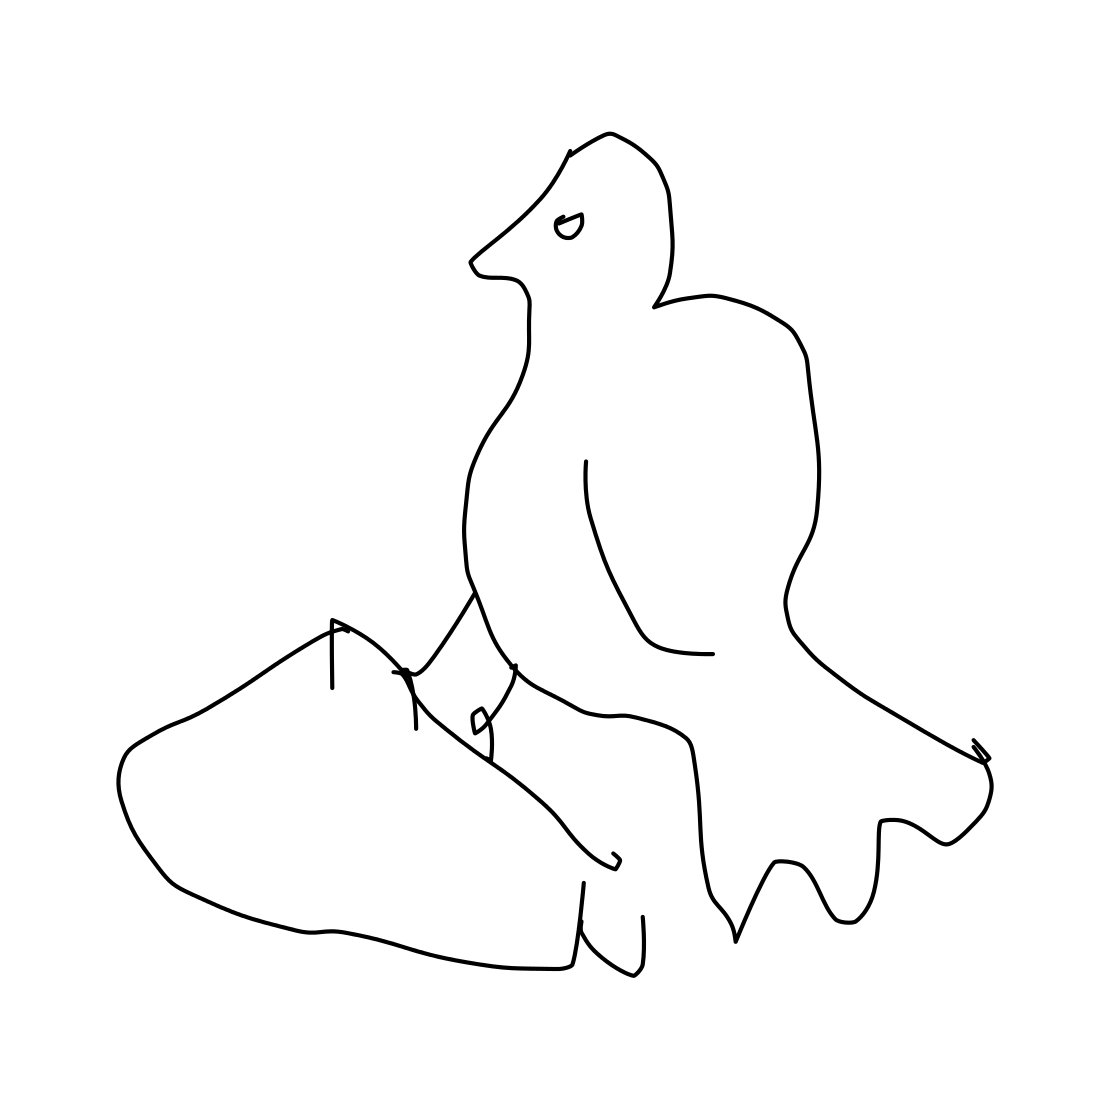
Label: standing bird